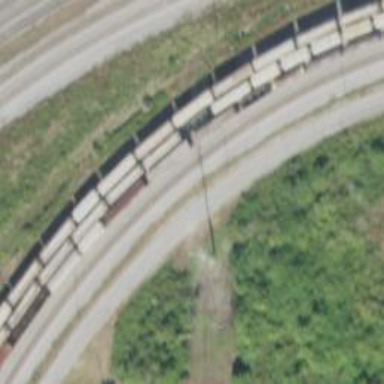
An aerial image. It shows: Railway yard used for servicing trains.